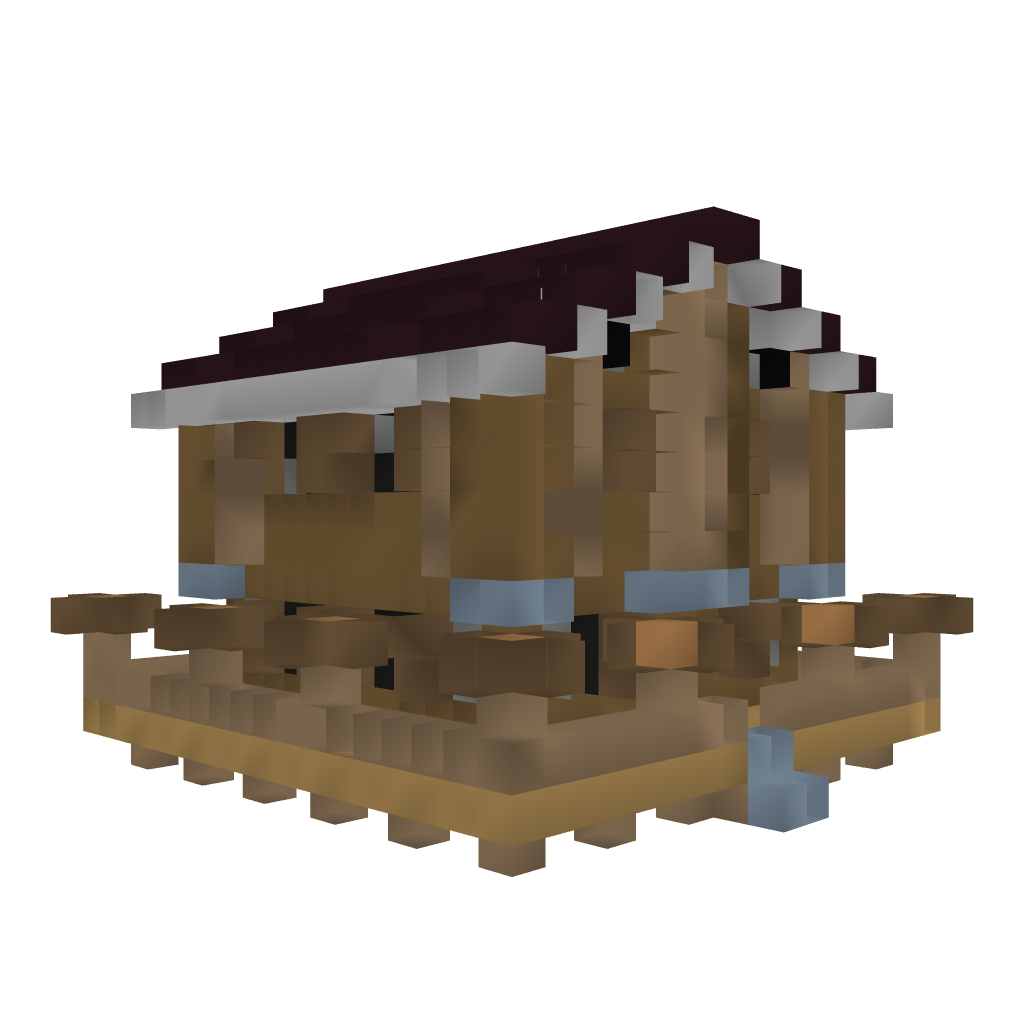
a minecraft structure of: Remedy's Shop